Field crop: tomato
Growth stage: 1
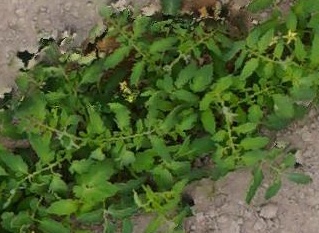
Species: tomato